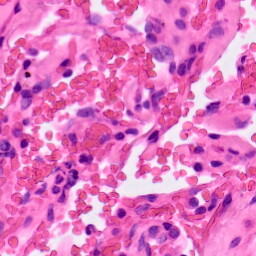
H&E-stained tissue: Lung